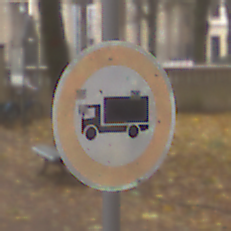
Verkehrszeichen: VerbotFuerKraftfahrzeugeUeberDreiKommaFuenfTonnen
Umgebung: Outdoor, Nature
Tageszeit: Midday
Wetter: Overcast
Licht: Natural
Jahreszeit: NotSpecified
Kontrast: LowContrast